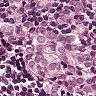
Metastatic tissue present: yes